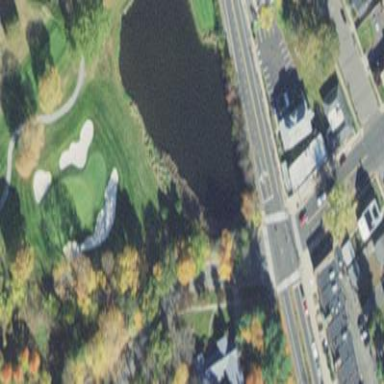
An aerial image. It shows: Picturesque scene of golf course with lateral water hazard.